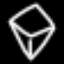
Label: diamond